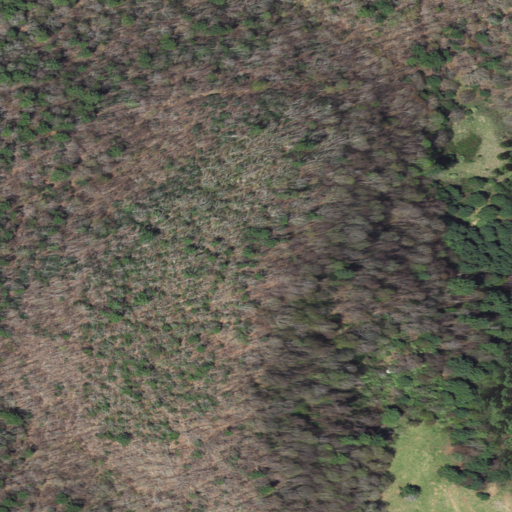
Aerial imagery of mountain in Virginia named Jones Knob containing deciduous forest, mixed forest, and pasture